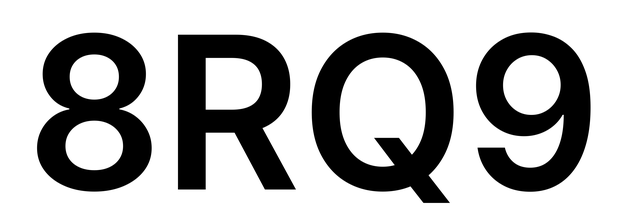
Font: Inter_SemiBold